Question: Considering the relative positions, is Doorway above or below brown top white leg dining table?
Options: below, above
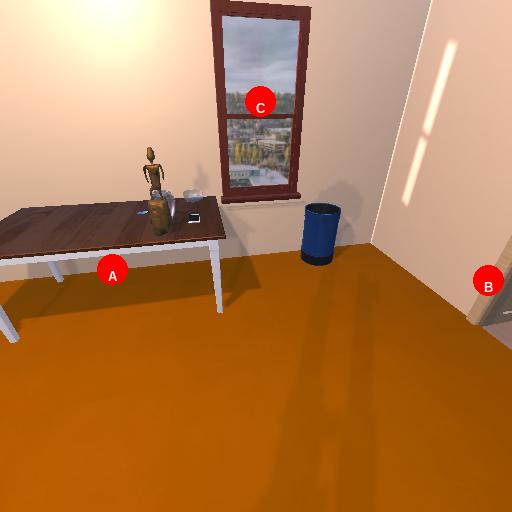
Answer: below